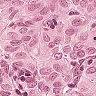
Metastatic tissue present: yes